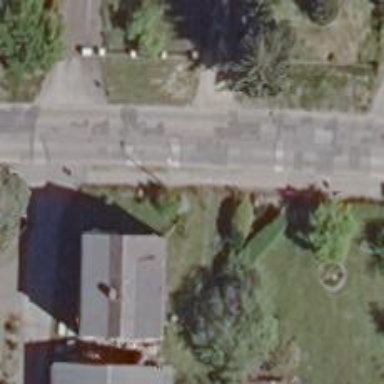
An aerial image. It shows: Unclassified road with concrete surface. There is sidewalk on the left side.